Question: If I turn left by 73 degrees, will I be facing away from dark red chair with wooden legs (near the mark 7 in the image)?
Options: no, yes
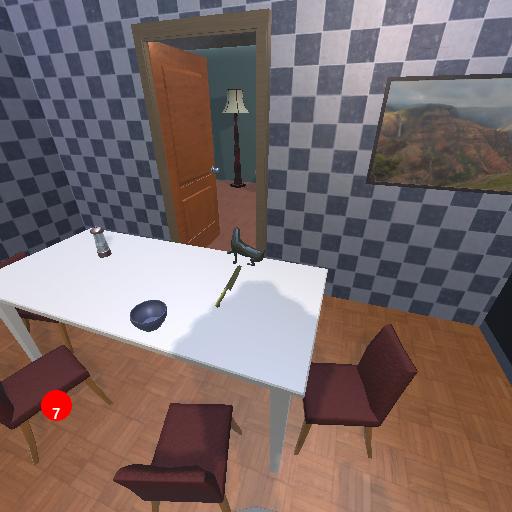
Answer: no